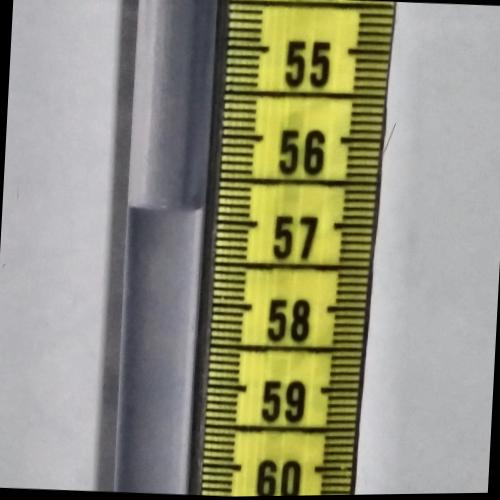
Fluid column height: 56.9 cm